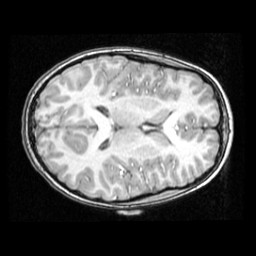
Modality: T1w
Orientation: axial
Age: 11
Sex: female
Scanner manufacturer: ge
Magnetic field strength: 1.5 T
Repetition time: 0.03333 s
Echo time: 0.008 s